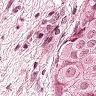
Metastatic tissue present: yes